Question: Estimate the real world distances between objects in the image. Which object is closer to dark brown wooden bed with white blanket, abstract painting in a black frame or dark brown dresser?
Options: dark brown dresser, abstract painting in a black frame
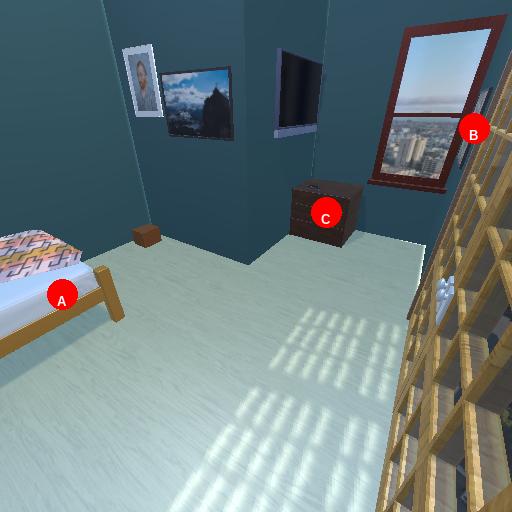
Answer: dark brown dresser